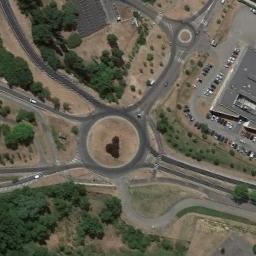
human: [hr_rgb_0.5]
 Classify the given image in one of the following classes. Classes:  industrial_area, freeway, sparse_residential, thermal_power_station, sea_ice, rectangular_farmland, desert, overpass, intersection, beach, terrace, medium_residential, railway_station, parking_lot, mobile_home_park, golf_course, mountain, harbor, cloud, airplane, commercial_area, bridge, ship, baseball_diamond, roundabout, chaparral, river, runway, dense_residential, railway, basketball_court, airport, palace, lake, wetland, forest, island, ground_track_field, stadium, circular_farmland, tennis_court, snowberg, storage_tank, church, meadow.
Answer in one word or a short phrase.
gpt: roundabout